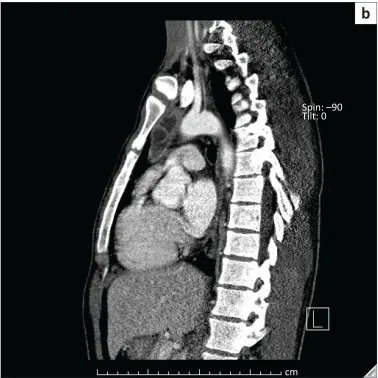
Sagittal. Contrast enhanced computed tomography imaging of the chest demonstrates a well-defined cystic and solid mass containing punctate calcifications in the anterior mediastinum, without mass effect on the adjacent vascular structures.
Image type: radiology (ct)